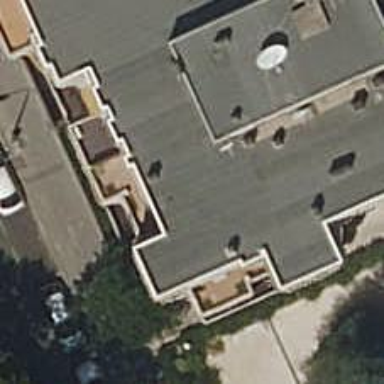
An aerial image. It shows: Veterinary facility.